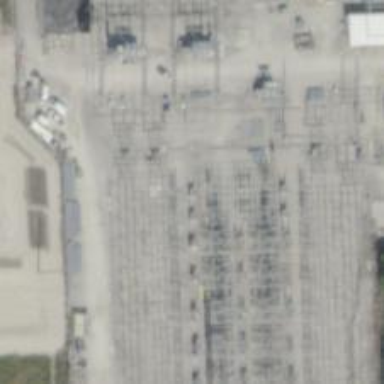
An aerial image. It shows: Switch used for power control.